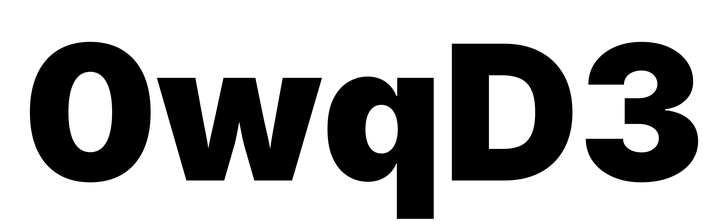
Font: Inter_Black